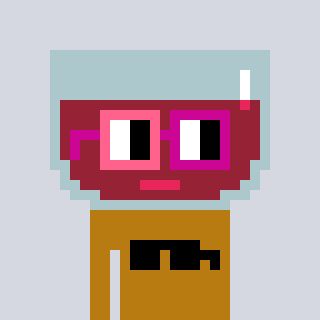
a pixel art character with square pink and red glasses, a wine-shaped head and a gold-colored body on a cool background